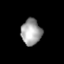
Tissue: lung
Cell type: Myeloid cells
Senescence score: 0.1195
Nuclear area (px): 513
Mean DAPI intensity: 162